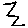
Label: zigzag